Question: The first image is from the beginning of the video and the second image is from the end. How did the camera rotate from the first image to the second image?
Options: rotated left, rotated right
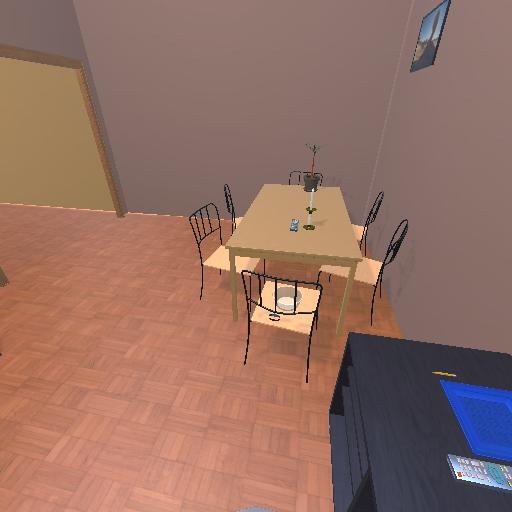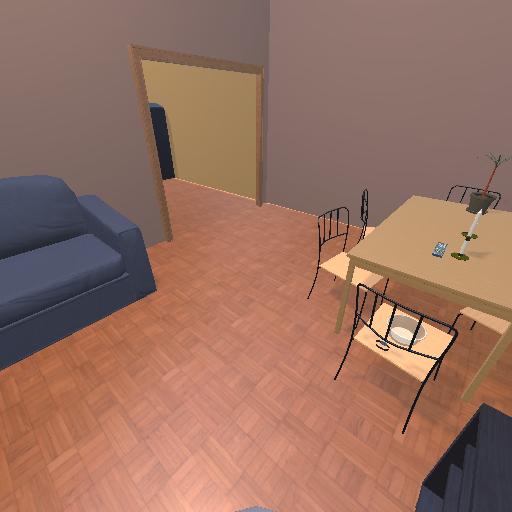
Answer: rotated left